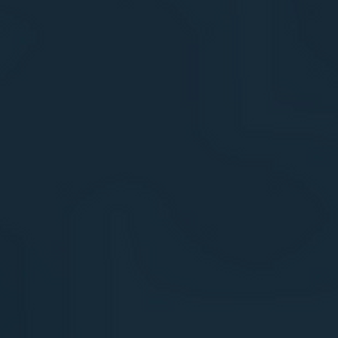
Label: other